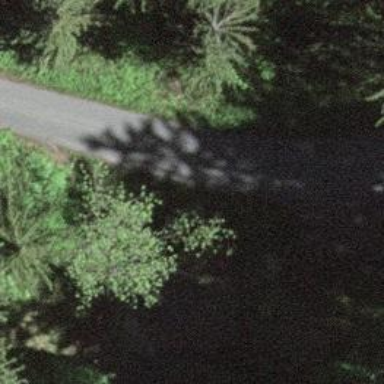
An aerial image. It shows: Unclassified road with grade 1 track type.